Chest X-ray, PA view. Patient: 40 years old, sex F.
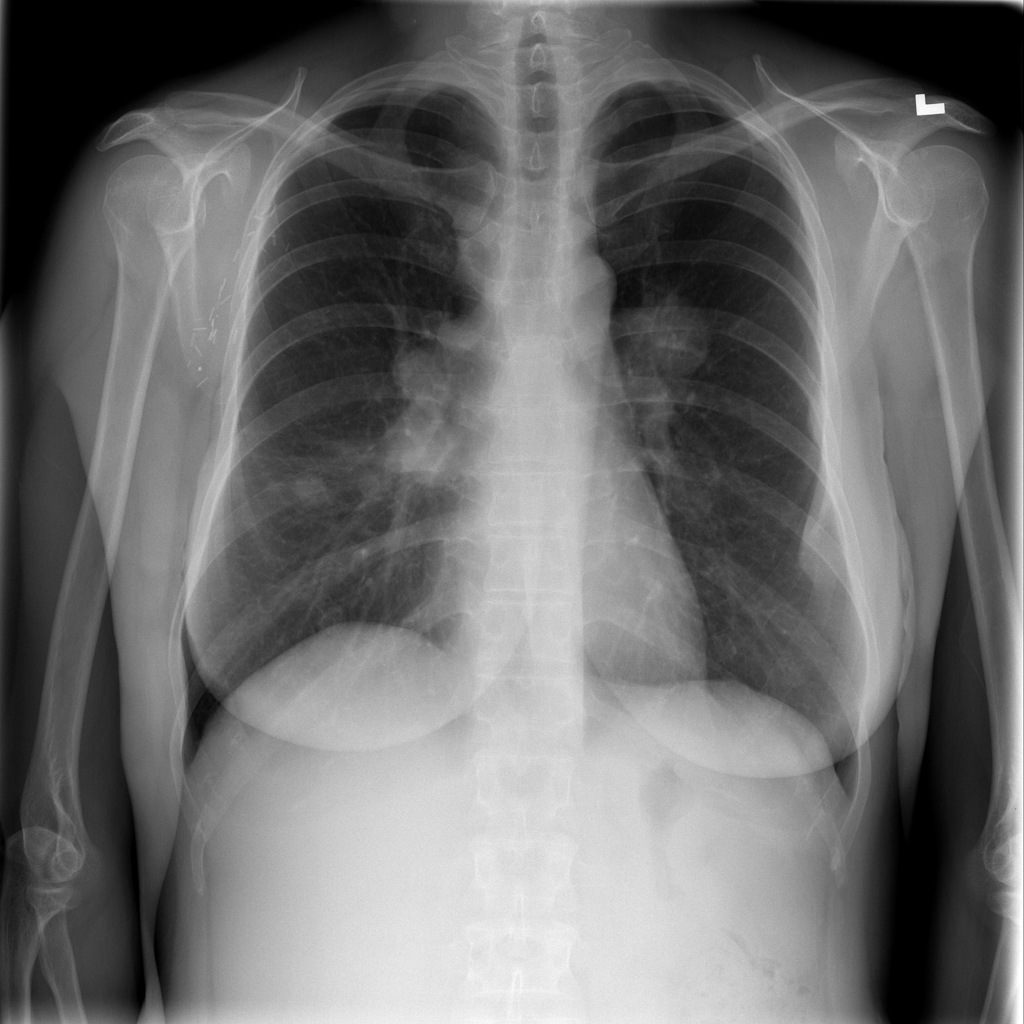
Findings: Mass, Nodule